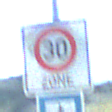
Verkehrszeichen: BeginnZone30
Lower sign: SackgasseFussgaengerDurchlaessig
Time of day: Night
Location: Outdoor (Nature)
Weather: PartlyCloudy
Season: NotSpecified
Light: Natural